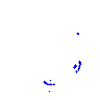
Particle: electron